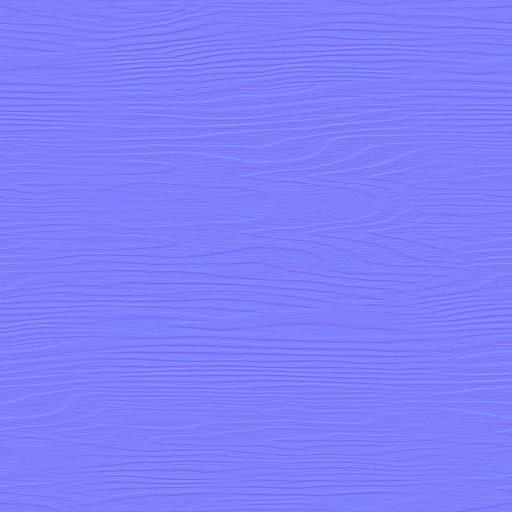
light plain smooth wood wooden